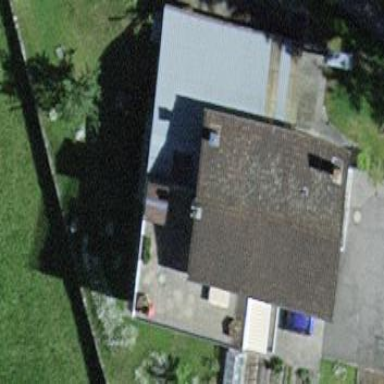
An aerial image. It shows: View of roof of building.